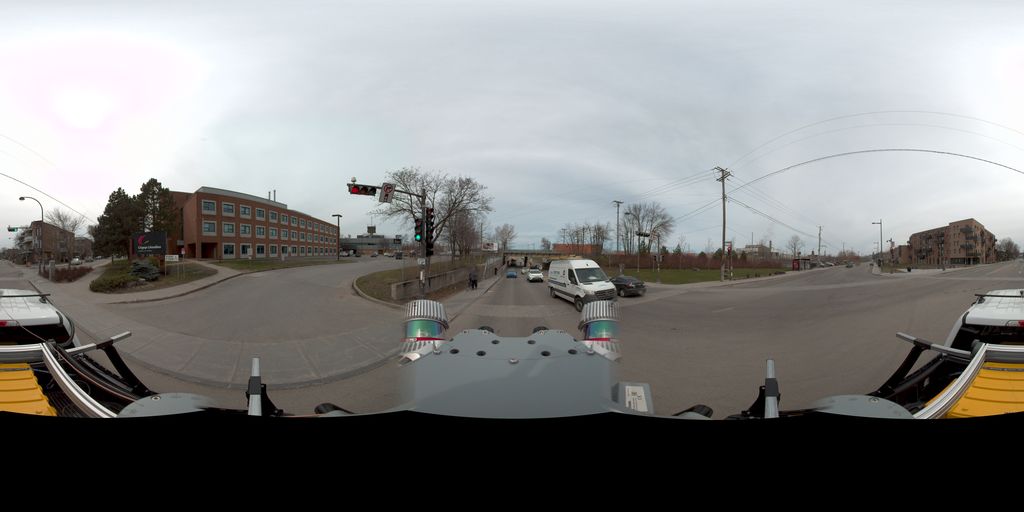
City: quebec_city